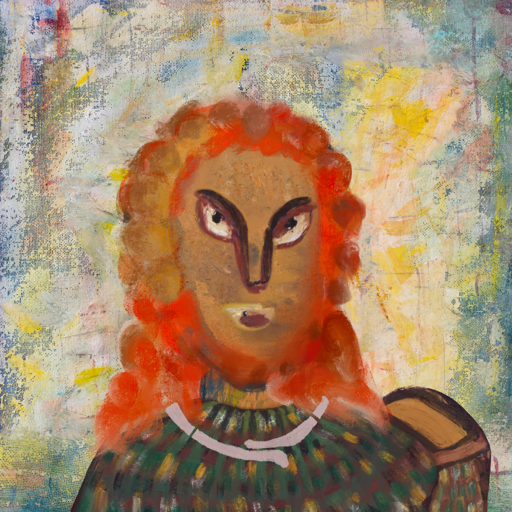
Background: Irani, Head And Neck Front: In_The_Sun, Face Front: After_Raid, Bust: After_Raid, Hair Front: Rupkatha, Head Accessory: Blank, Second Necklace: Blank, Necklace: Hypocrite_2, Baby: Blank